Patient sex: F
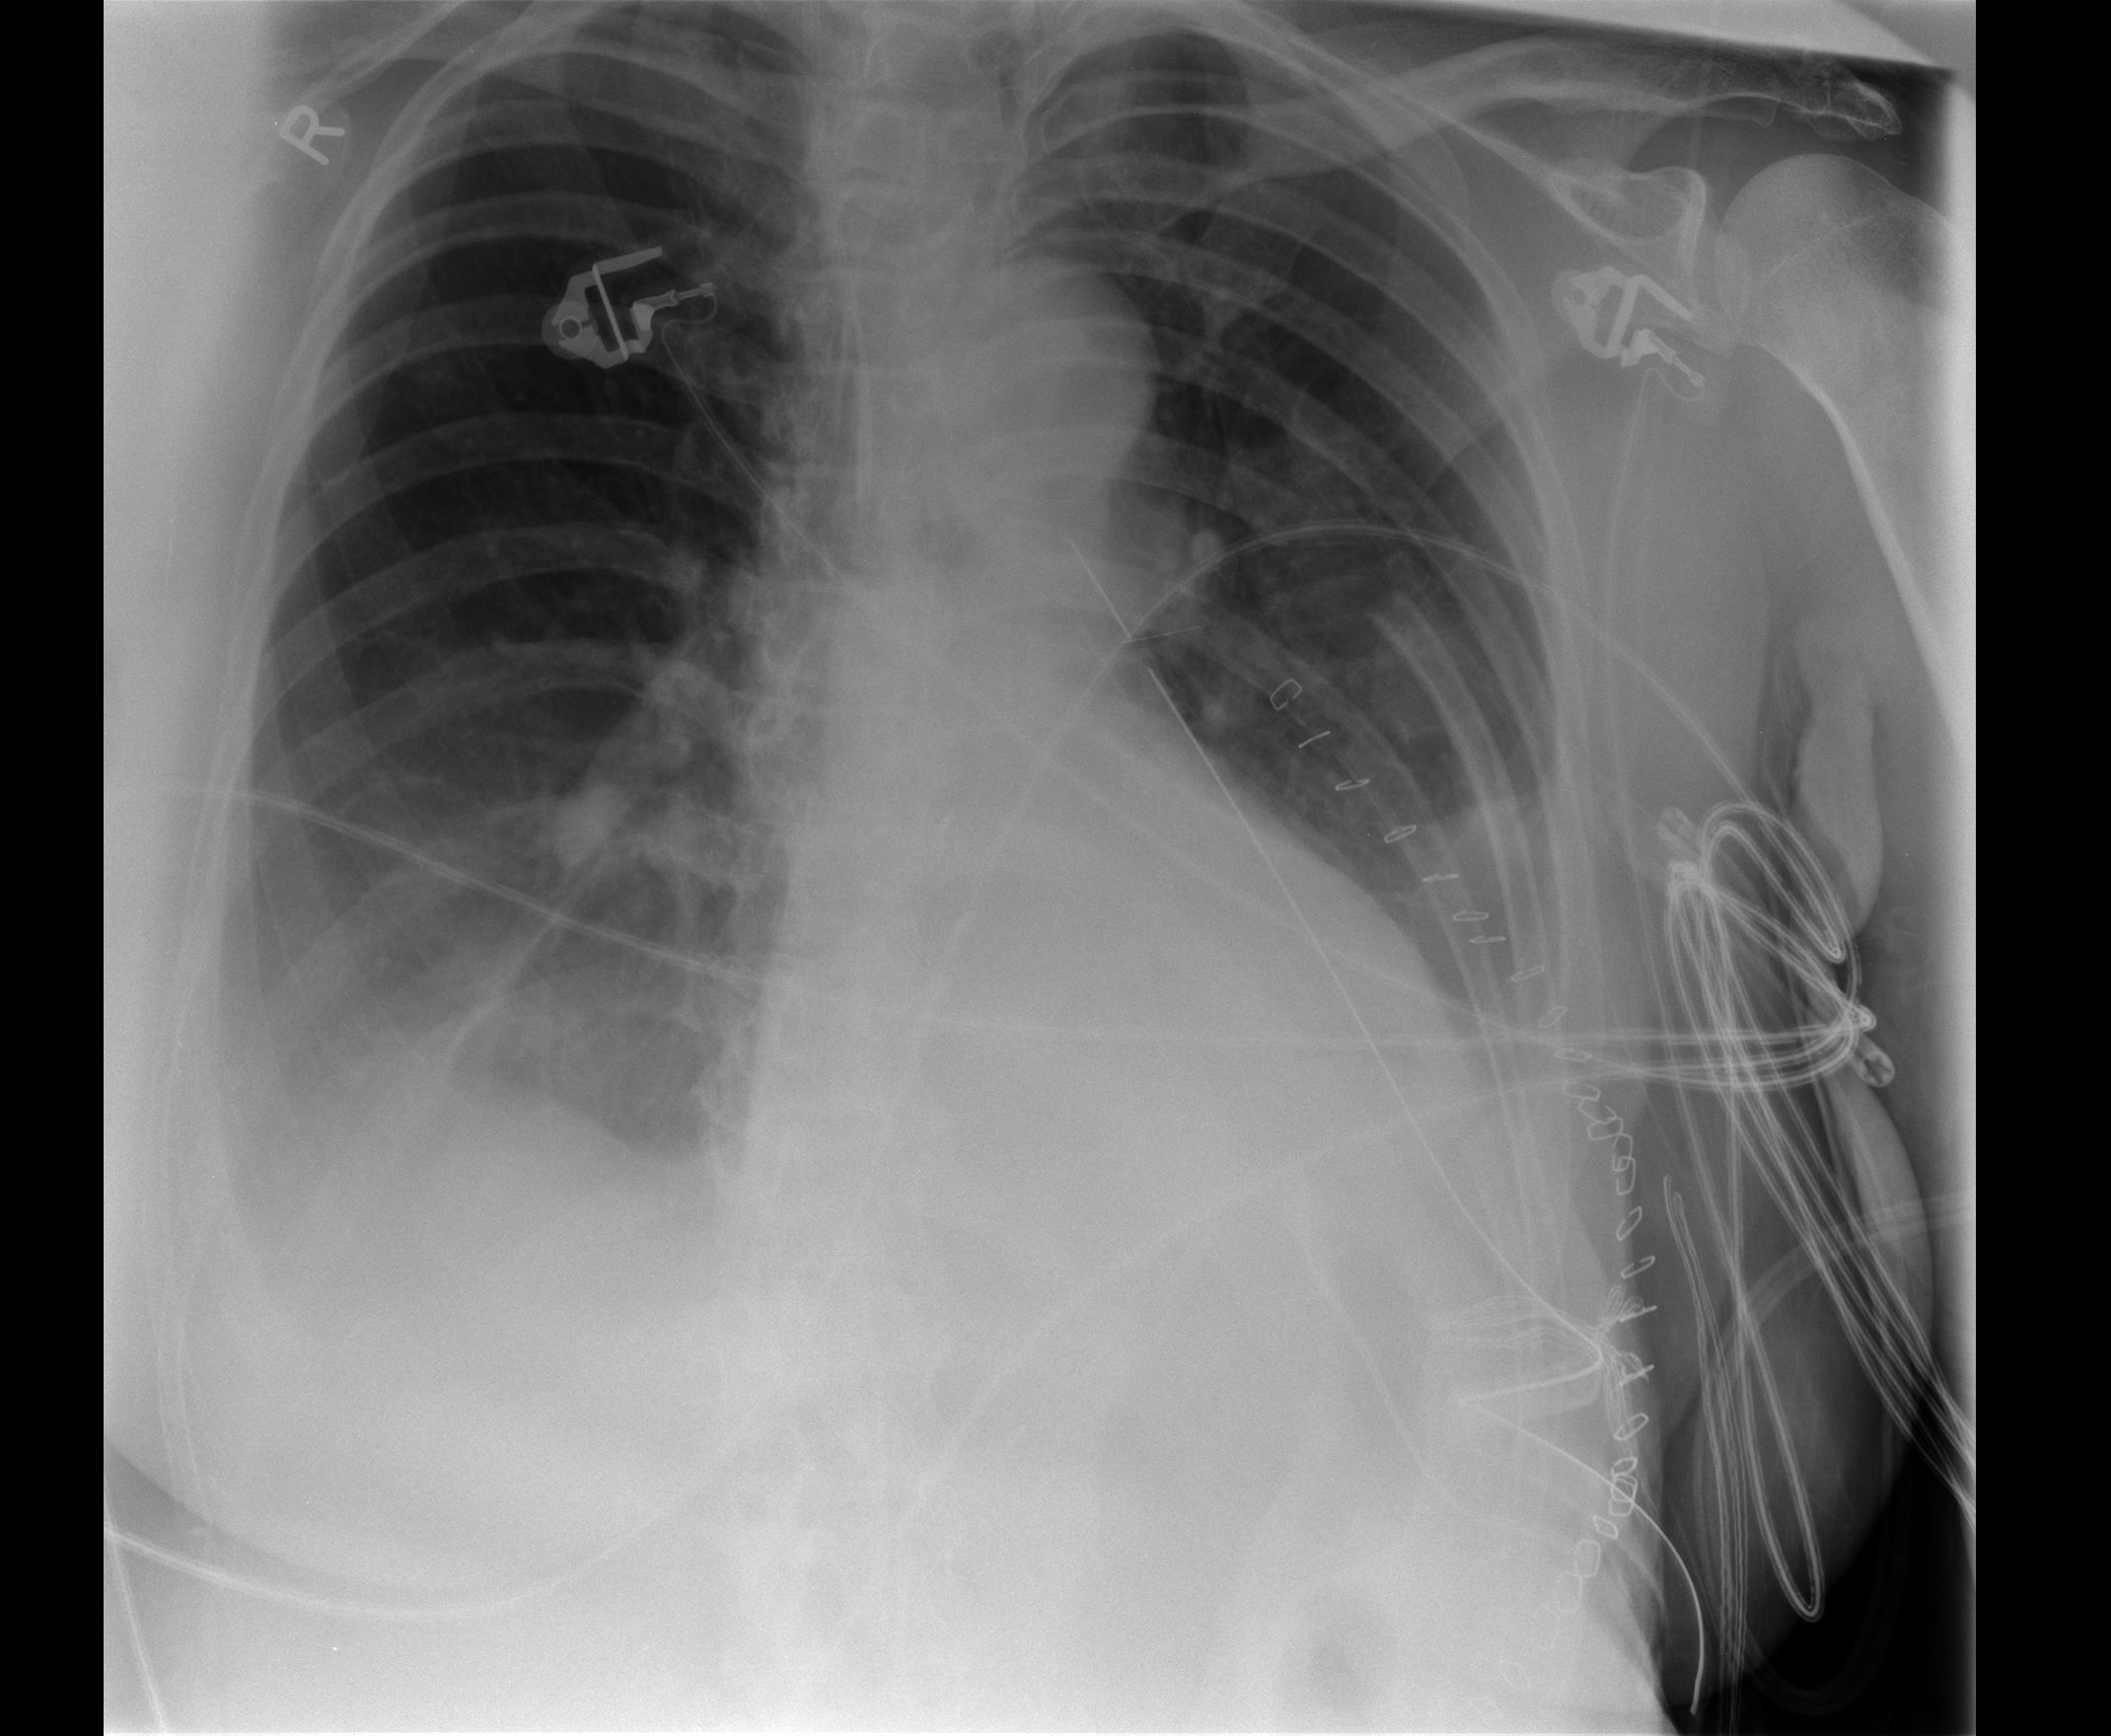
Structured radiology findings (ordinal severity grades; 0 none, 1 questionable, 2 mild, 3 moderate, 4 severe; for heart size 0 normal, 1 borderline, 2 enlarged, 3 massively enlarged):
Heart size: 0
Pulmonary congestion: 1
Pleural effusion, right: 2
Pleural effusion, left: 2
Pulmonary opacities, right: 0
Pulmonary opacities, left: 1
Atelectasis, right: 2
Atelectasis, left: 2